Question: In Visual Studio 2013 Update 4 with the code shown in the below screenshot the brace matching is off. See the red arrows. Is there a way to make this work? I found it impossible to edit javascript in VS with this problem because this matching feeds the auto indent and the file would indent in all sorts of wrong ways.

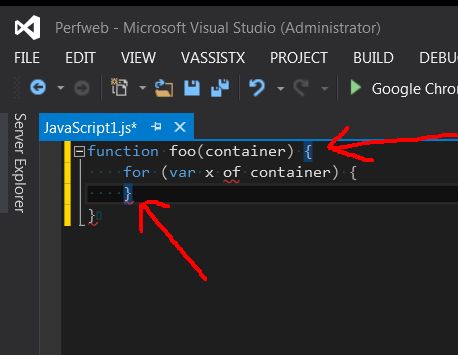
Answer: I think it's due to the use of <URL>.
If VS sees the for loop as a syntax error, that will probably also cause the parentheses mismatch.